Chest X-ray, AP view. Patient: 47 years old, sex F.
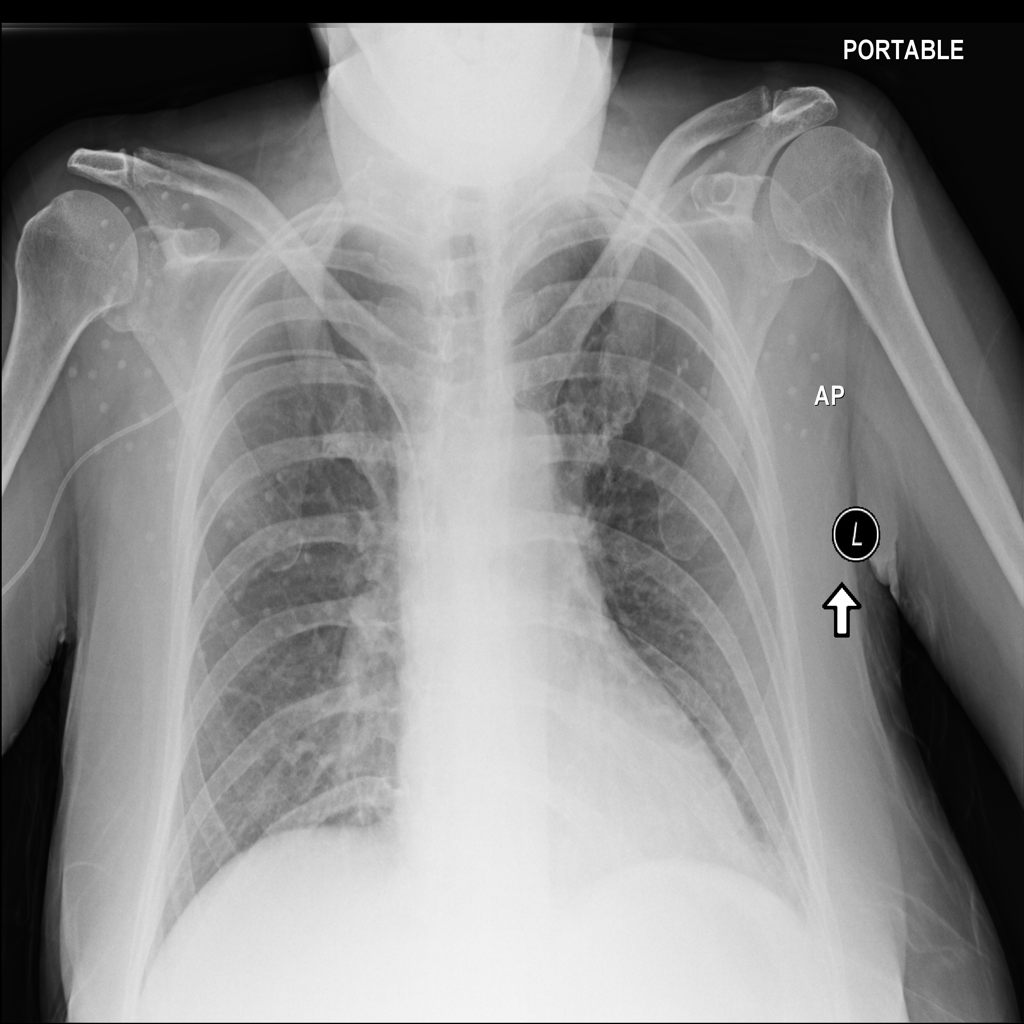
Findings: No Finding